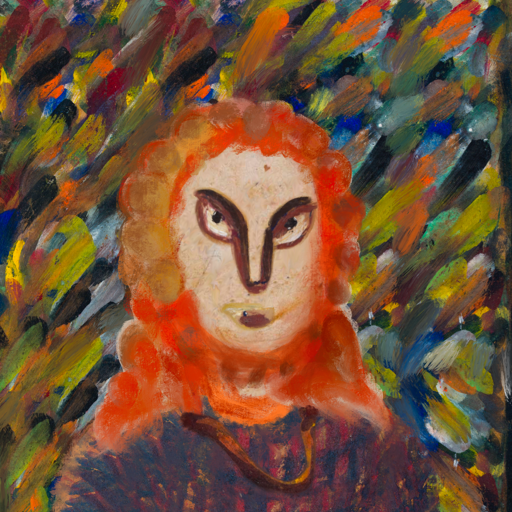
Background: An_Impression, Head And Neck Front: Rupkatha, Face Front: After_Raid, Bust: In_The_Sun, Hair Front: Rupkatha, Head Accessory: Blank, Second Necklace: Comrade, Necklace: Blank, Baby: Blank